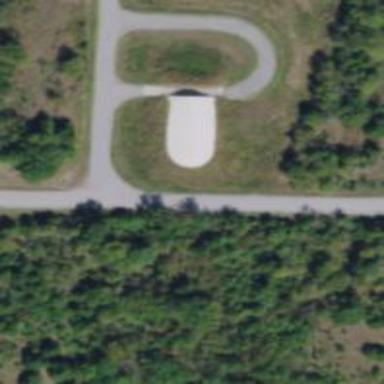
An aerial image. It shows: Military bunker.